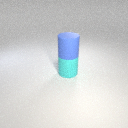
large blue rubber cylinder above large cyan rubber cylinder